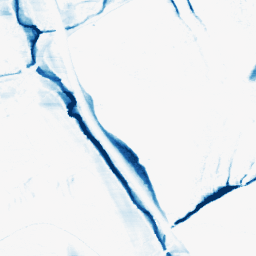
Category: morphological
Decomposition family: morphological_ellipse
Decomposition parameters: operation: closing
width: 5
height: 30
Upsampling method: cubic_catmull_rom
Upsampling parameters: scale: 8
Upsampling scale: 8